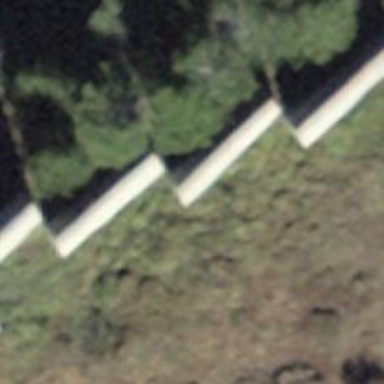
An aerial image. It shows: Wall barrier.